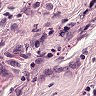
Metastatic tissue present: no